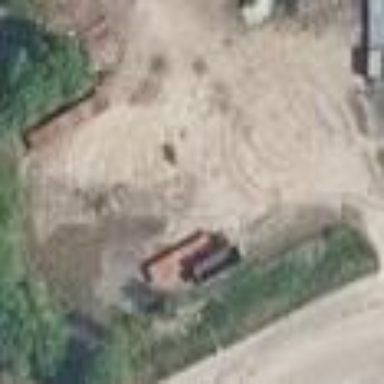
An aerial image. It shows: Unpaved parking area.